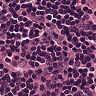
Metastatic tissue present: no